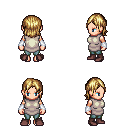
a pixel art fantasy rpg character, female body template, human, light skin, white tunic, teal pants, blonde long bangs hairstyle, white cloth bracers, maroon shoes, four views (front, back, left, right), 2x2 character sprite sheet, small pixel art, hard edges, no anti-aliasing